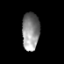
Tissue: prostate
Cell type: Fibroblasts
Senescence score: 0.7261
Nuclear area (px): 645
Mean DAPI intensity: 138.276